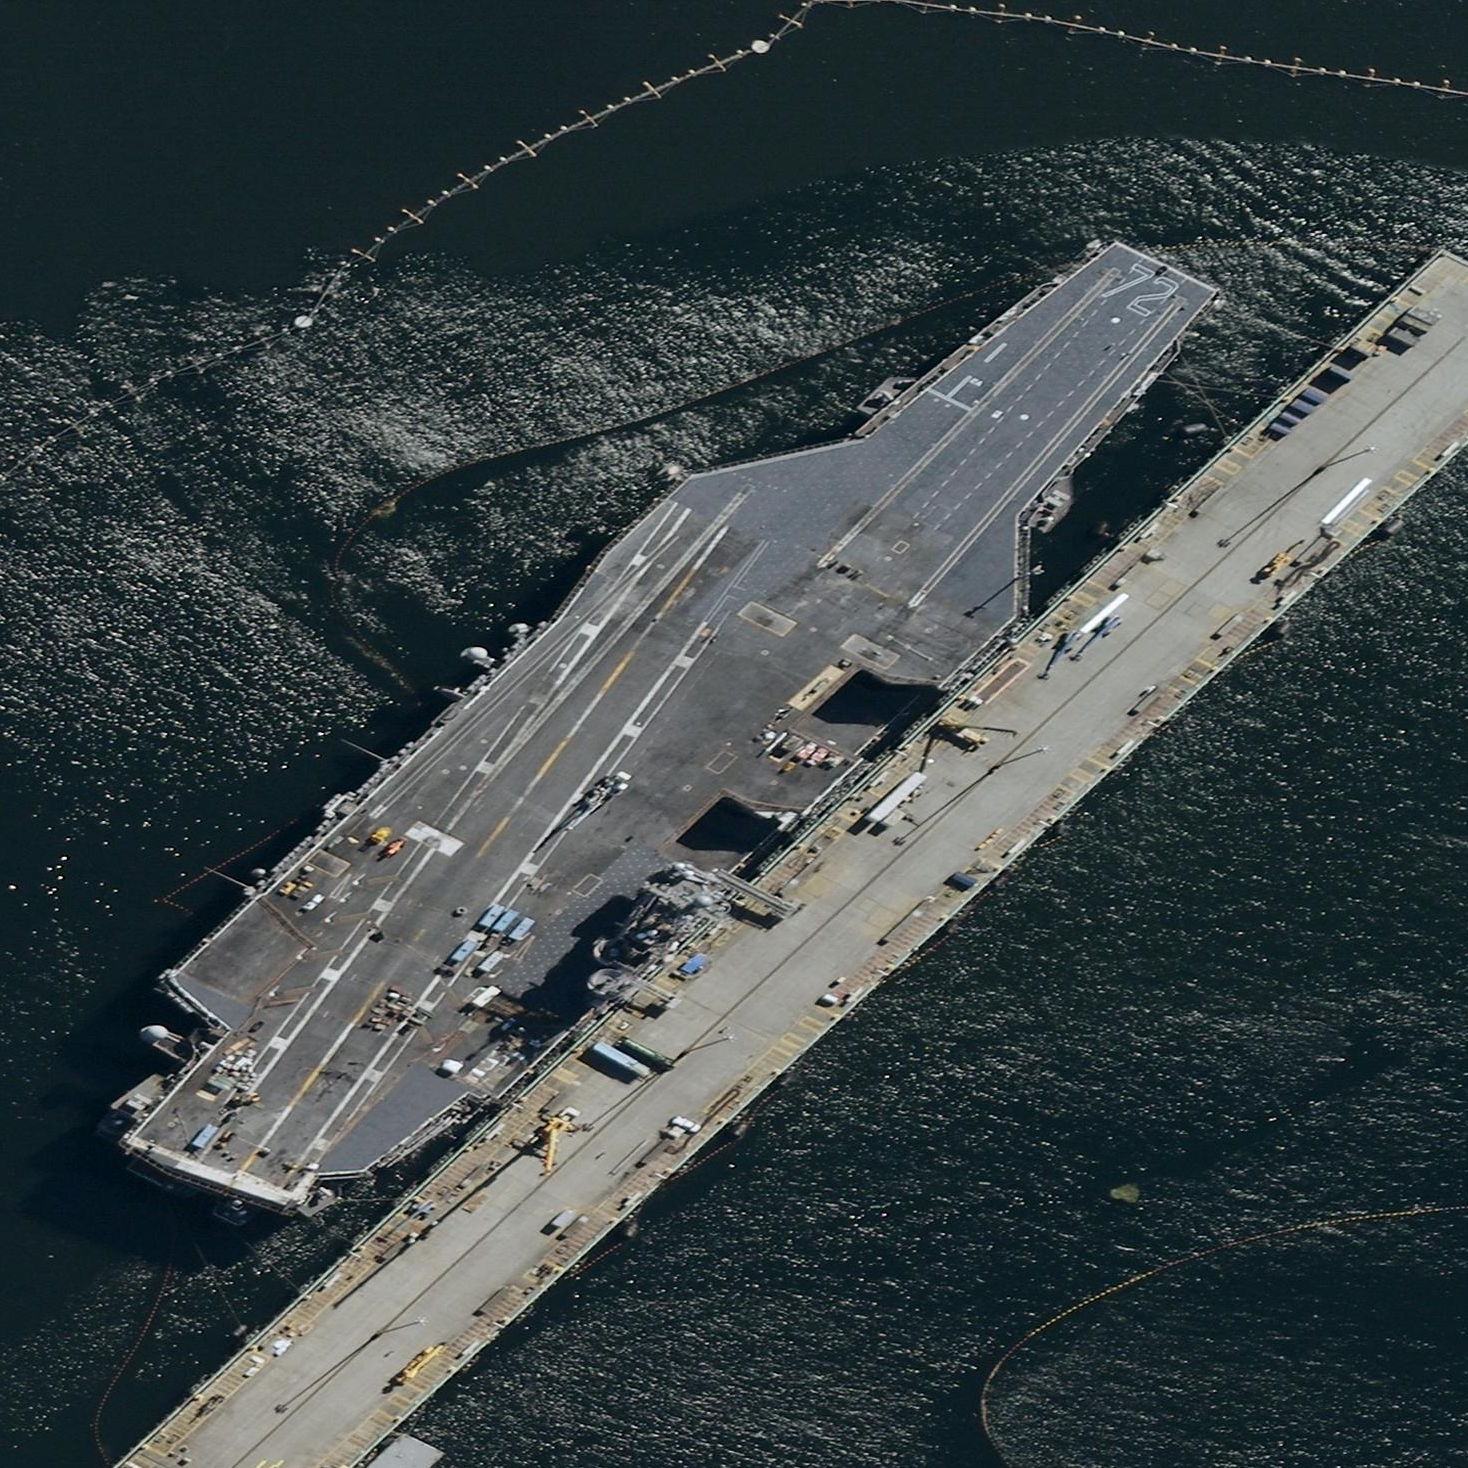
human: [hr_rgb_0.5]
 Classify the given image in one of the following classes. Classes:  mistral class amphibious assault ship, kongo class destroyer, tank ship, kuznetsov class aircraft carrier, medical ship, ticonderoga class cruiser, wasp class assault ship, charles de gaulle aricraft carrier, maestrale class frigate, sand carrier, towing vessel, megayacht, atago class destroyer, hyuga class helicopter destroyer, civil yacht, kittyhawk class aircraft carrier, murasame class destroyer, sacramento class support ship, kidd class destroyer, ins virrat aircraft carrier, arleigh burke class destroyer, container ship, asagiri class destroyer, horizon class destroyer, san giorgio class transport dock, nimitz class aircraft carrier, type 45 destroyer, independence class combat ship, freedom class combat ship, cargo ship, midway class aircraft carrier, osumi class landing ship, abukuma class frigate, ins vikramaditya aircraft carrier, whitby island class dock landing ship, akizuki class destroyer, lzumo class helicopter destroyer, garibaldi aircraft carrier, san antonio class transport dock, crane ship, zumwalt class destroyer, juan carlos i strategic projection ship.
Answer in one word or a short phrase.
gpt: Nimitz class aircraft carrier